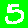
Digit: 5